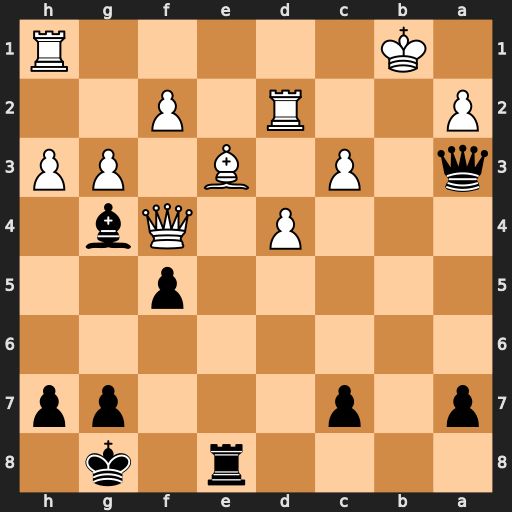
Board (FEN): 4r1k1/p1p3pp/8/5p2/3P1Qb1/q1P1B1PP/P2R1P2/1K5R
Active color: b
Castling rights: -
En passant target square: -
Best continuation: Rb8+ Kc2 Rb2+ Kd3 Qa6+ c4 Qa3#